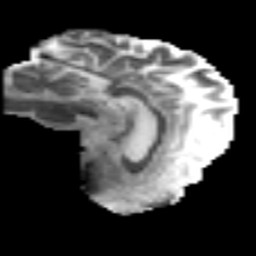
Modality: MD
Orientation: sagittal
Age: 41
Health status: ill
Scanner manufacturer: philips
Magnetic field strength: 3 T
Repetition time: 9 s
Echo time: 0.127 s